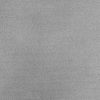
Atmospheric dust classification: dusty